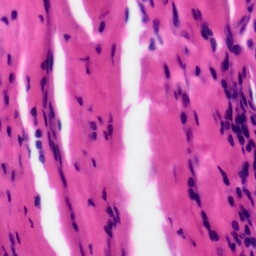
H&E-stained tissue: Tonsil